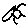
Label: bird